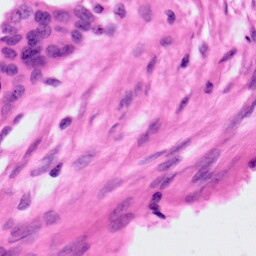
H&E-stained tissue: Ovarian